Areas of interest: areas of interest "Shanghai Xiangfeng Building Materials Comprehensive Market"
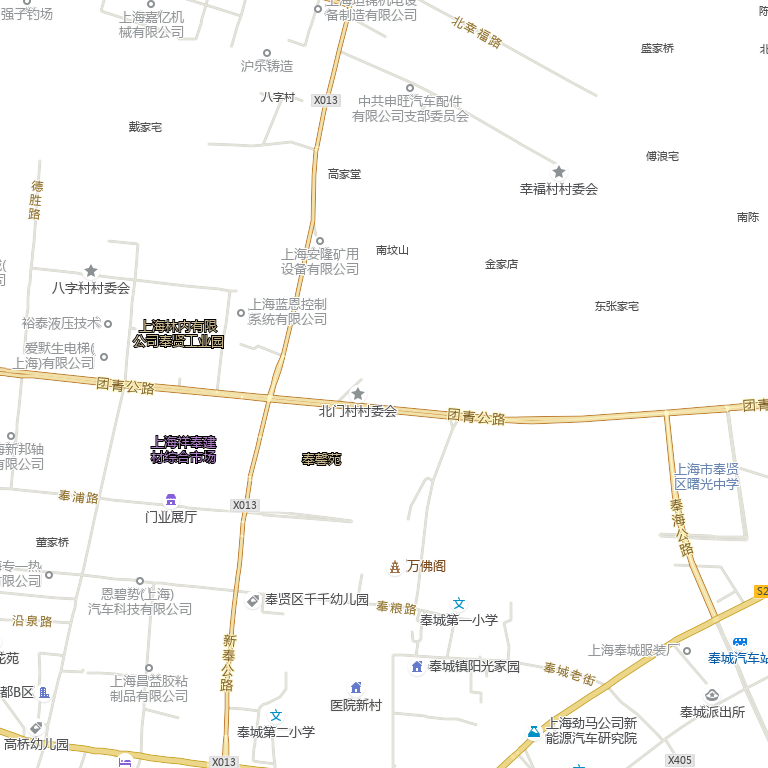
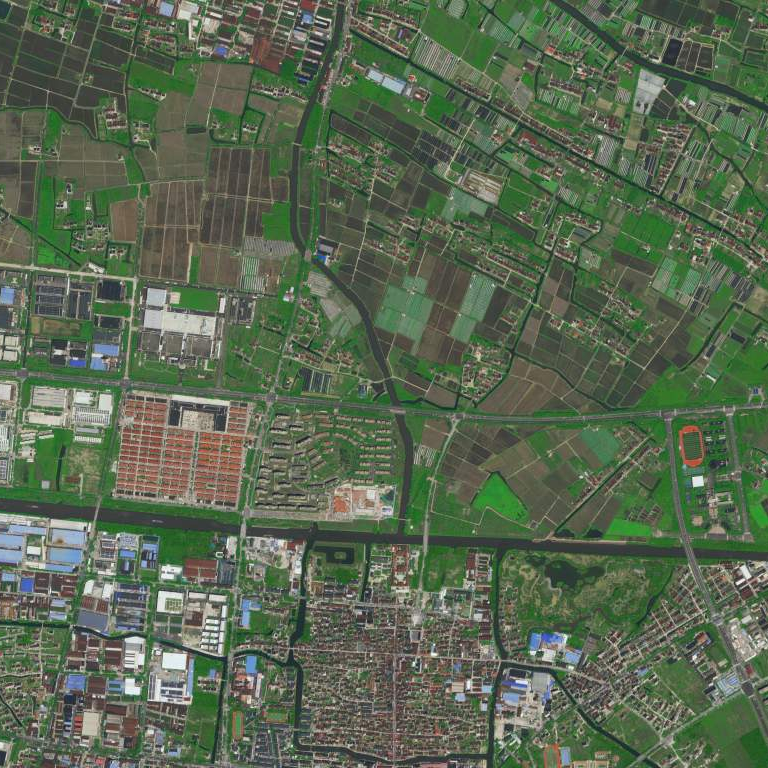